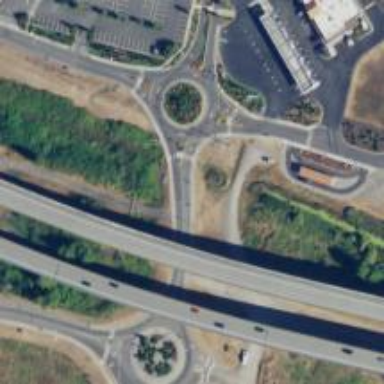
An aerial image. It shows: Unclassified road featuring roundabout.